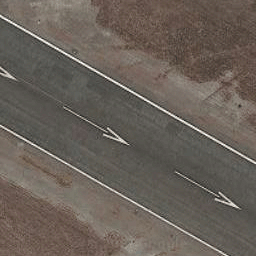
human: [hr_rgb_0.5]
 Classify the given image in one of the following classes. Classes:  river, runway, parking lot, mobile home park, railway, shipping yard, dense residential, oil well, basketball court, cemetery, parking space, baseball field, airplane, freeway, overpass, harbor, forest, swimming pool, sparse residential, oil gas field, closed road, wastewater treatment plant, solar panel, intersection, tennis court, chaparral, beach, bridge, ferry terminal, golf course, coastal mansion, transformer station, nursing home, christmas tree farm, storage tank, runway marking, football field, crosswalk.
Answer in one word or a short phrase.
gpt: runway